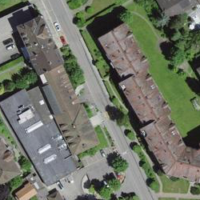
EUNIS habitat code: 54
Species observed at this site:
Lathyrus pratensis